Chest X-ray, PA view. Patient: 42 years old, sex F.
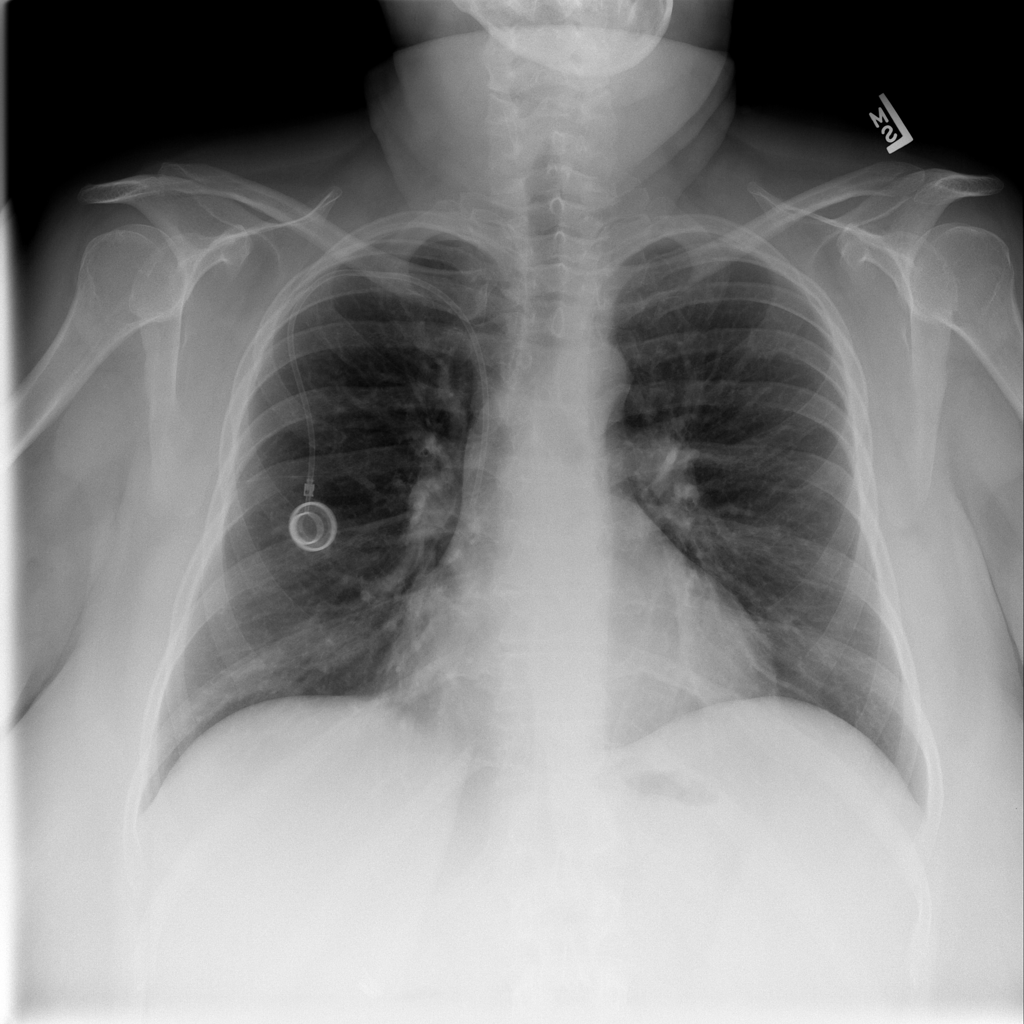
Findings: No Finding